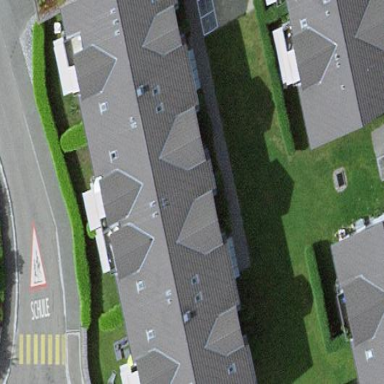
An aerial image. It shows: Gabled roof on residential building.